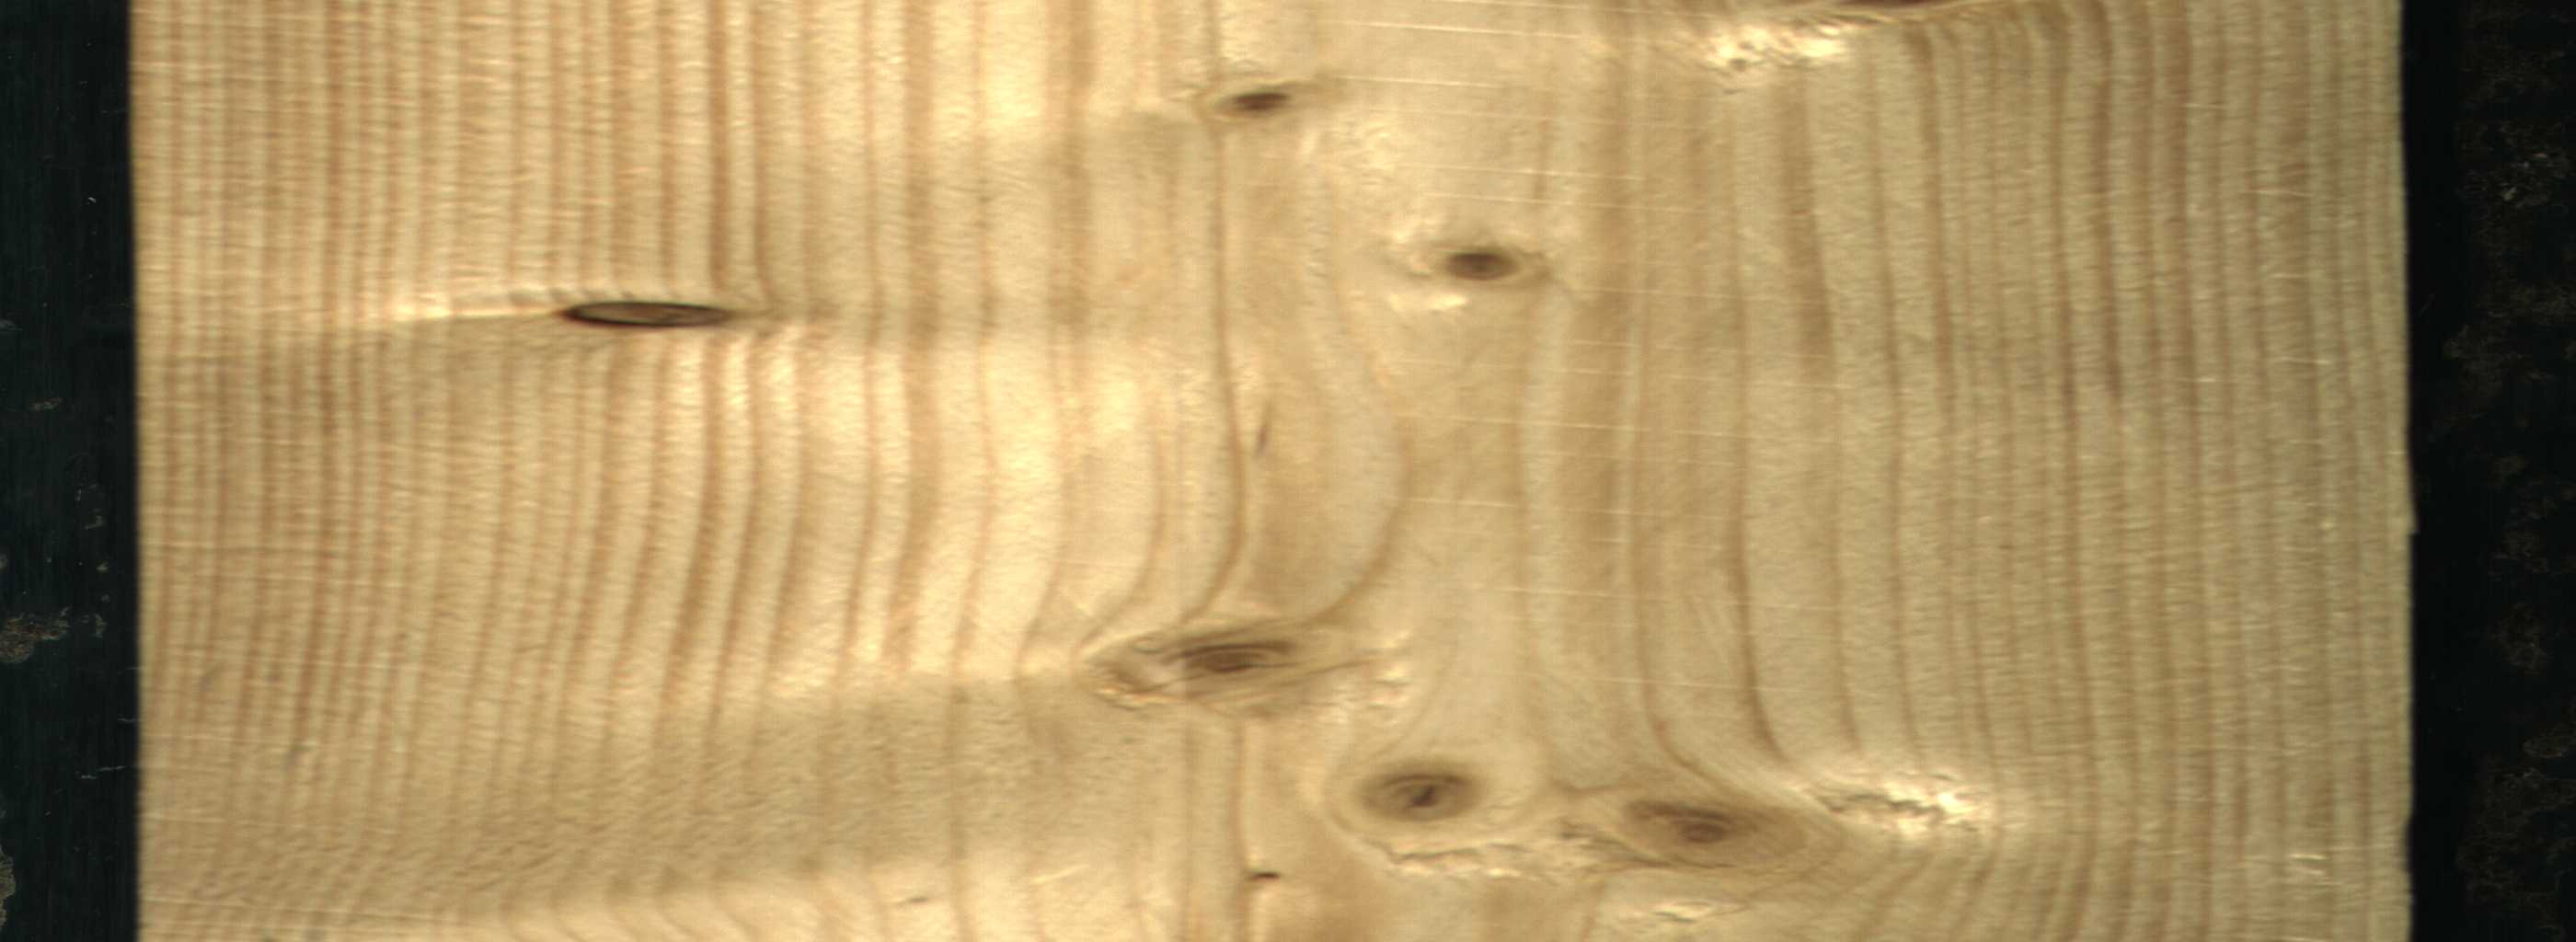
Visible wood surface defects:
Dead_Knot
Live_Knot
Live_Knot
Live_Knot
Live_Knot
Live_Knot